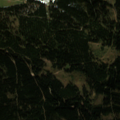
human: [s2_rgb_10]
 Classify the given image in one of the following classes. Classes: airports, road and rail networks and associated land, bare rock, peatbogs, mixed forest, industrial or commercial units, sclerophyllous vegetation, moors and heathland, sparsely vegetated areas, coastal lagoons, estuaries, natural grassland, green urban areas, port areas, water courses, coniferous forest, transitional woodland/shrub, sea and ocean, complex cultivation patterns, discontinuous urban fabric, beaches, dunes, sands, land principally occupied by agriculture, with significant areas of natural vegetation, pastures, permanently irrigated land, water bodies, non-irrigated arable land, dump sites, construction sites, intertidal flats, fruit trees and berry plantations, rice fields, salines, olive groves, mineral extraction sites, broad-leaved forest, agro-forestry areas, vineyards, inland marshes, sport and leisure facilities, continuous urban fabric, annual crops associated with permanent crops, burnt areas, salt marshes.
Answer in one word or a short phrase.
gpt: coniferous forest, natural grassland